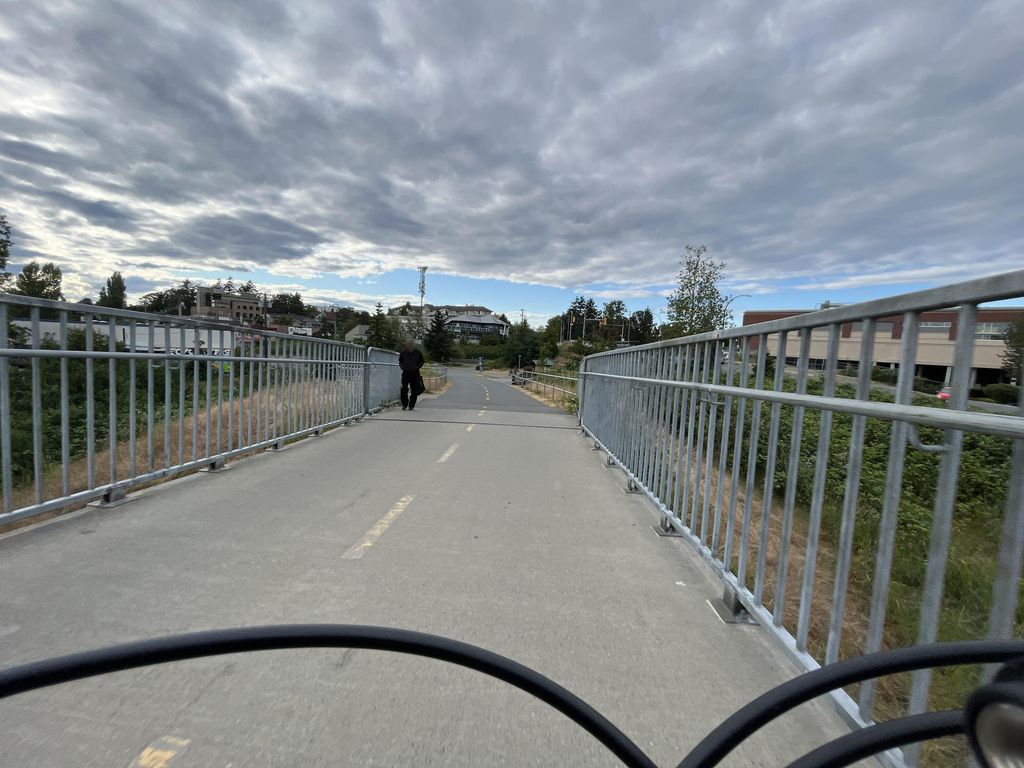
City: victoria